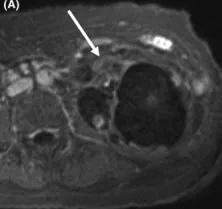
Contrast-enhanced MRI on the arterial phase showing an irregular soft tissue part (arrows) with contrast enhancement.
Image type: radiology (mri)